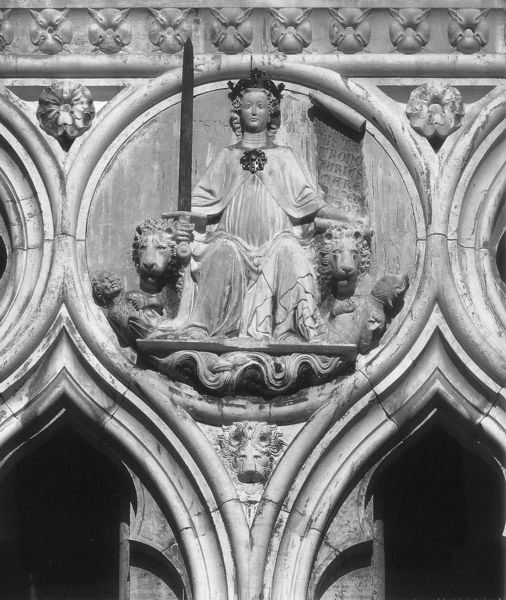
Titel: Venedig, Palazzo Ducale, Reliefs am Aussenbau
Künstler: Filippo Calendario
Standort: Venedig, Dogenpalast (EU - I - Venetien)
Schlagwörter: kampf, mann, umhang, weiß, sitzen, frau, grau, schwarz, säule, tiere, ornament, stein, haare, brosche, krone, statue, relief, schrift, wellen, bogen, fassade, könig, sitzt, bildhauerei, foto, medaillon, schwert, löwenkopf, sitzfigur, sieg, triumph, löwen, löwe, macht, heilig, maria, victoria, bildhauer, patronin, schutzheilige, siegreich, schwertt, köpfe+krone